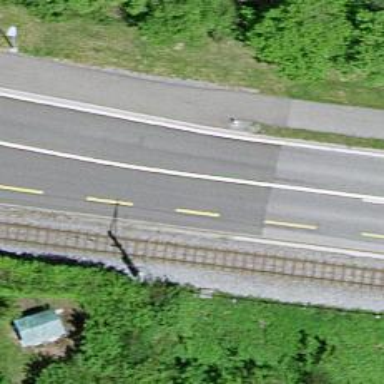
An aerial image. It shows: Secondary road with asphalt surface. It has designated cycle lane on the left side.